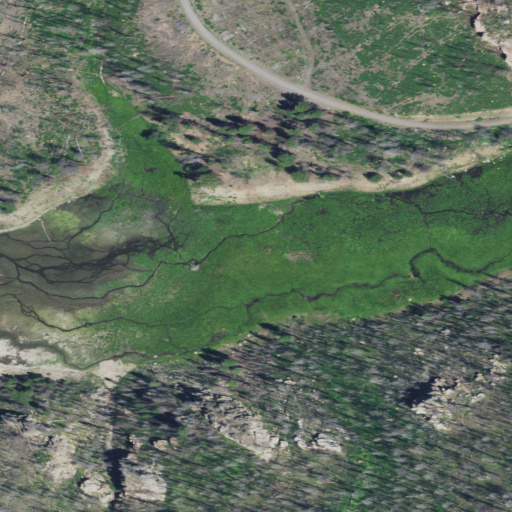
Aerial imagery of plain(s) in Oregon named Canyon Creek Meadow containing shrub, grassland, herbaceous wetlands, and evergreen forest